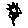
Label: flower